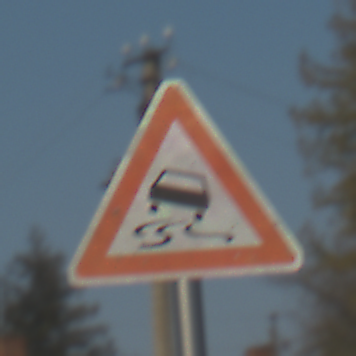
Verkehrszeichen: SchleuderOderRutschgefahr
Umgebung: Outdoor, Suburban
Tageszeit: MorningAfternoon
Wetter: PartlyCloudy
Licht: Natural
Jahreszeit: NotSpecified
Kontrast: HighContrast